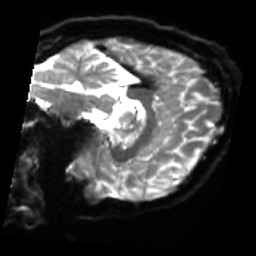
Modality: sbref
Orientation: sagittal
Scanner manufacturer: siemens
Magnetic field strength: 3 T
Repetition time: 4 s
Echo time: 0.0594 s